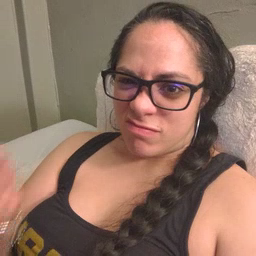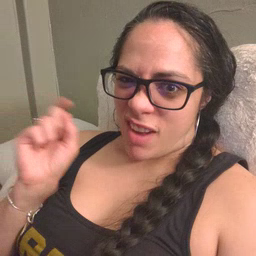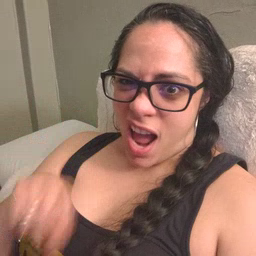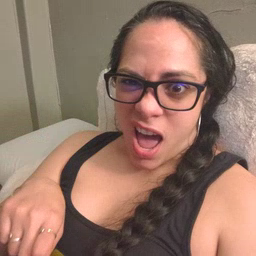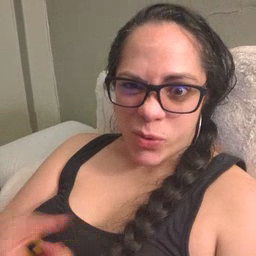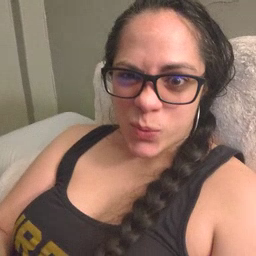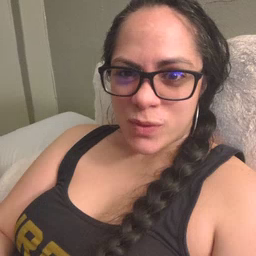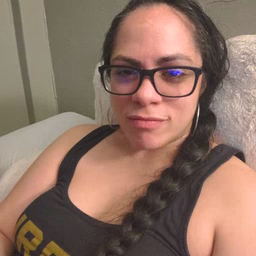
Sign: haveto